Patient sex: F
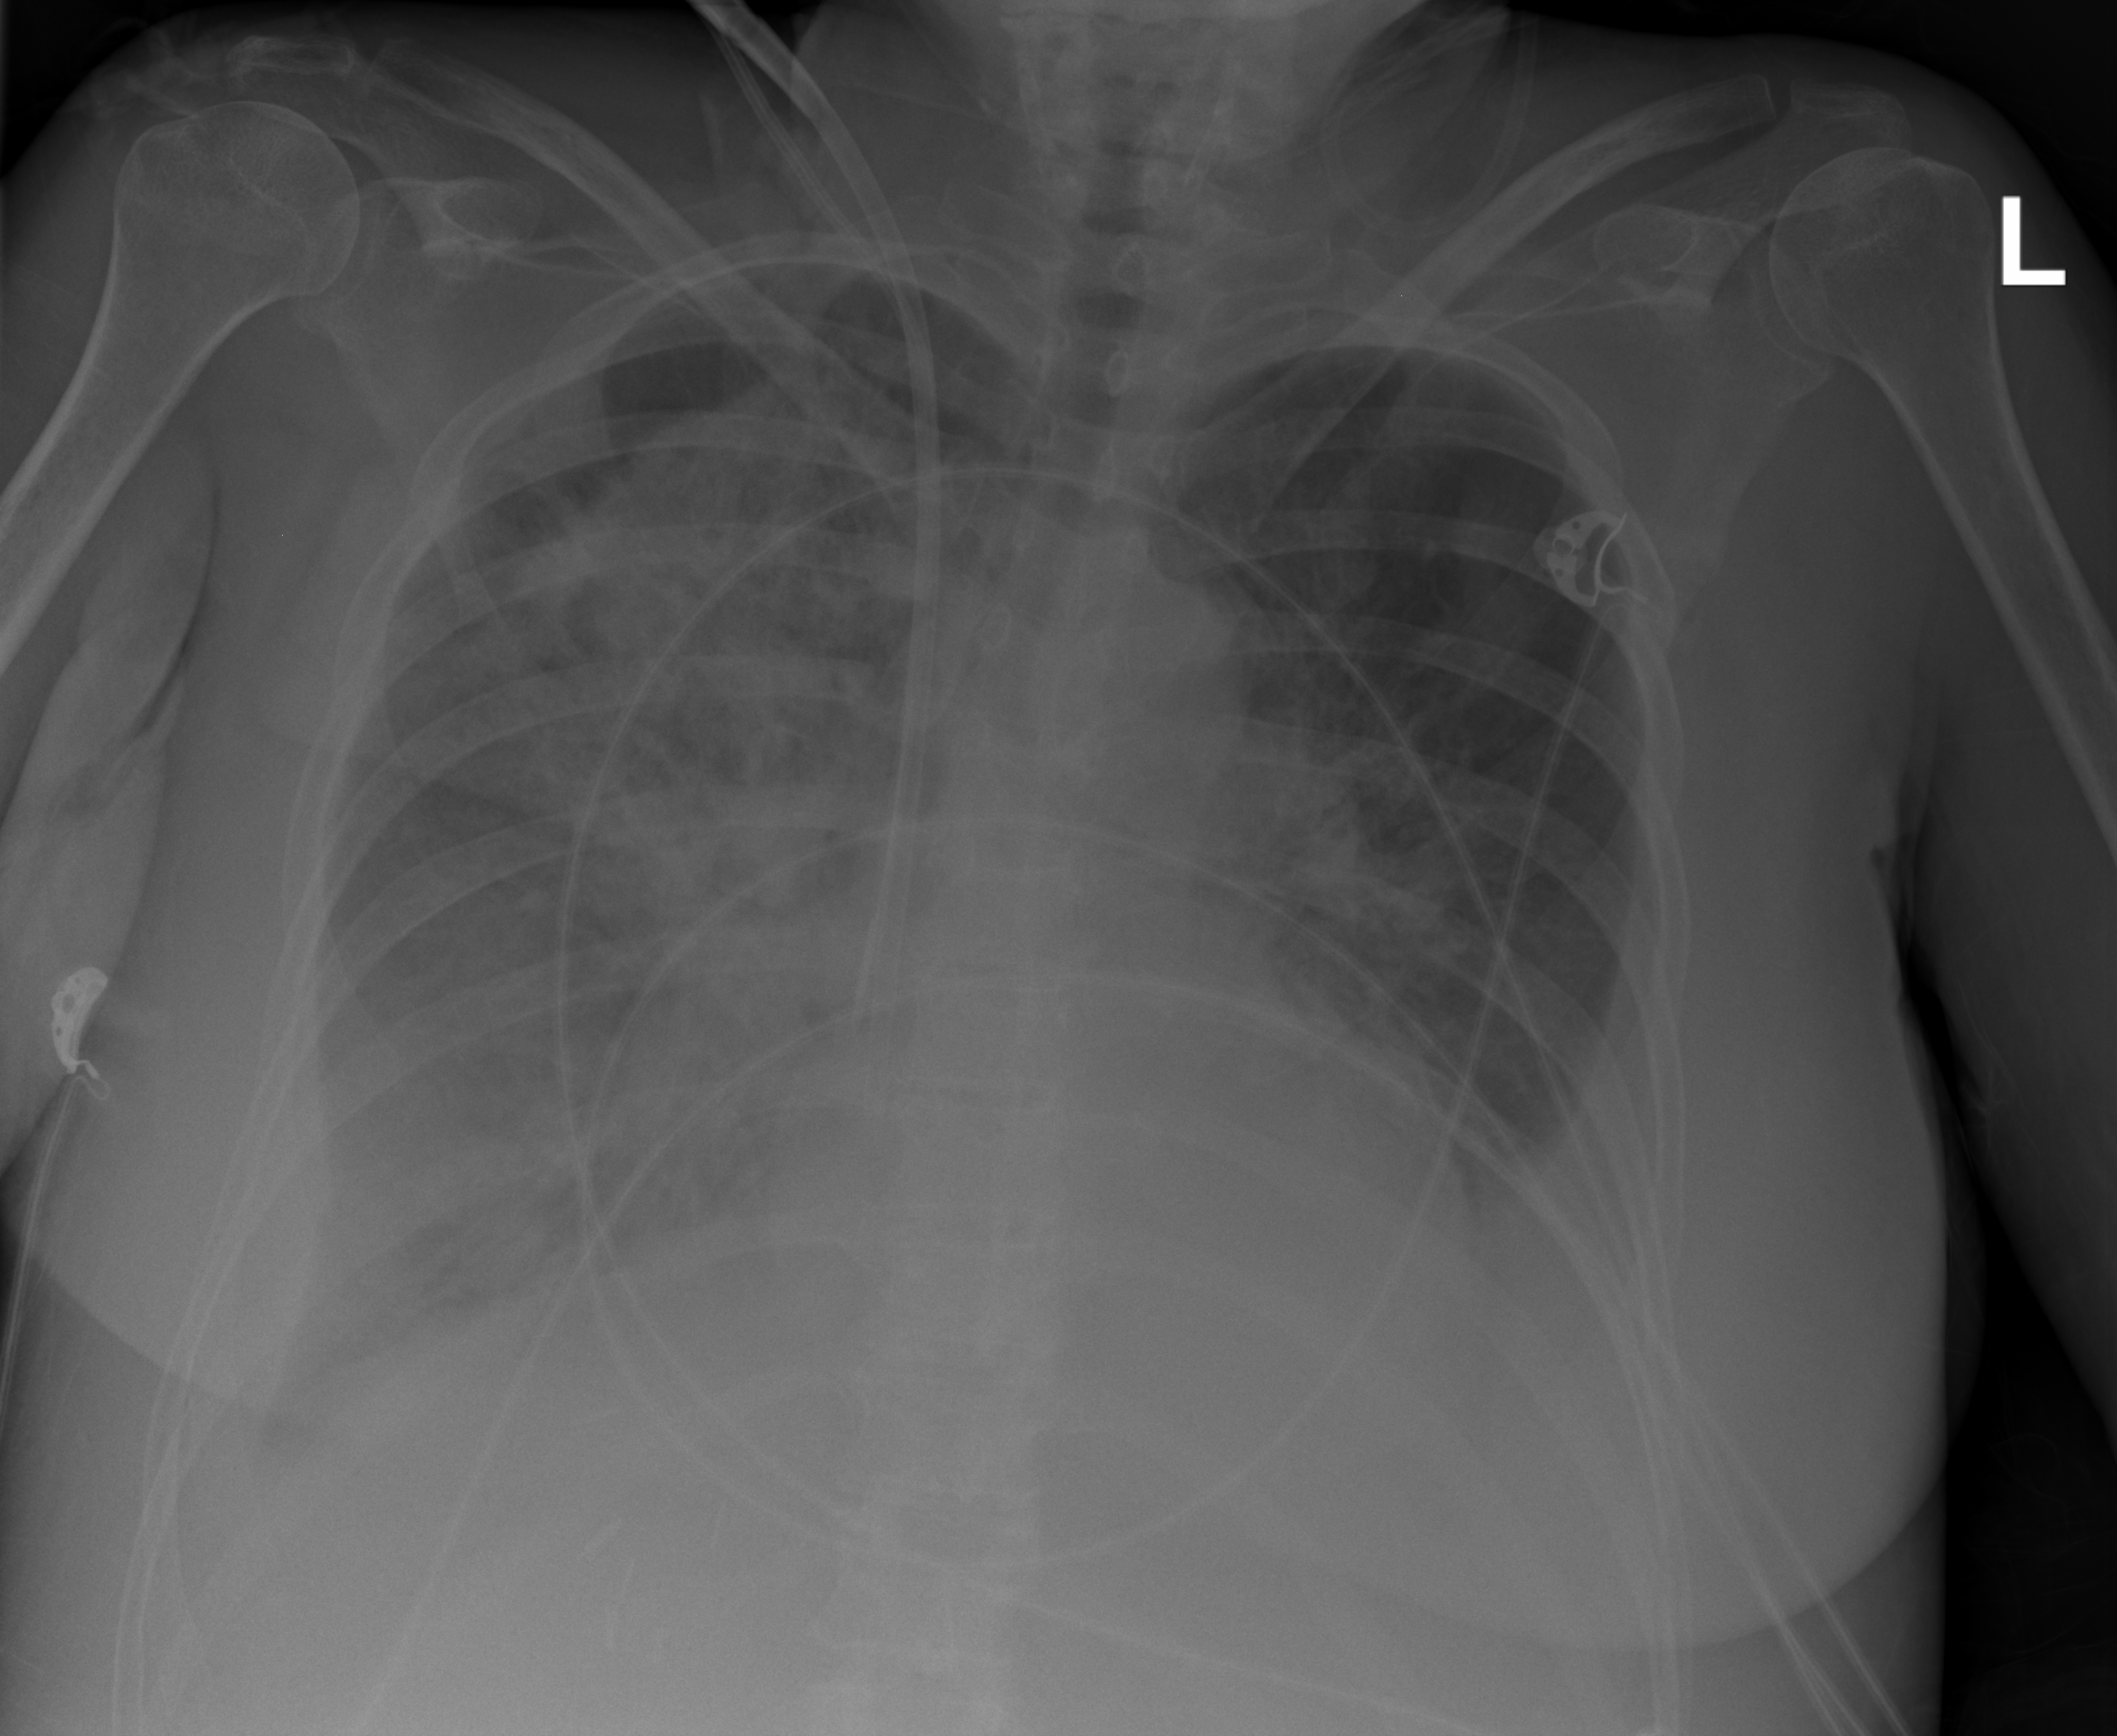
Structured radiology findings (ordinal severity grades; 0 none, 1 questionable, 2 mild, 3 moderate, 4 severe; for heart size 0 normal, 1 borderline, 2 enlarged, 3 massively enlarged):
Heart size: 1
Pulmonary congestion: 1
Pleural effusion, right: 3
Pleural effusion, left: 3
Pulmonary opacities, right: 3
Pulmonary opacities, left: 2
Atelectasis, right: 0
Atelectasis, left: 0